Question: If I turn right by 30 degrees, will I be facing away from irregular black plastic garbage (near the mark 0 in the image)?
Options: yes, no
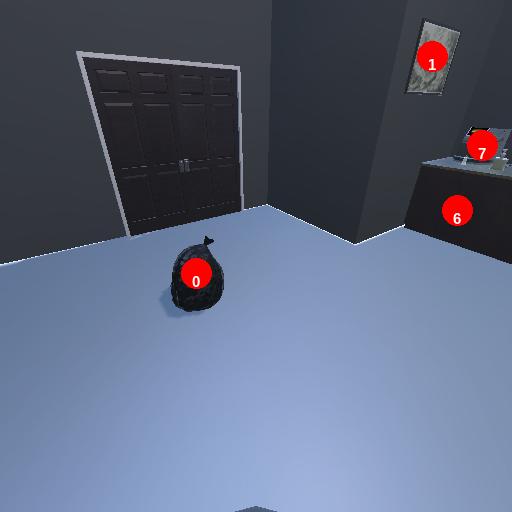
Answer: yes